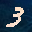
Label: 3